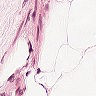
Metastatic tissue present: no